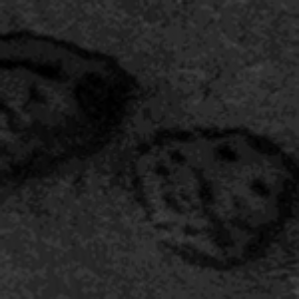
Label: frost